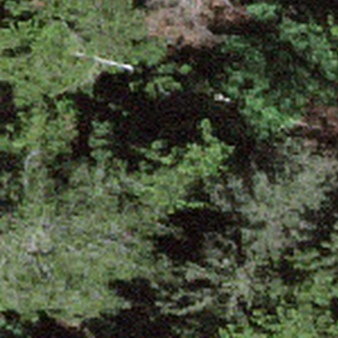
Label: other